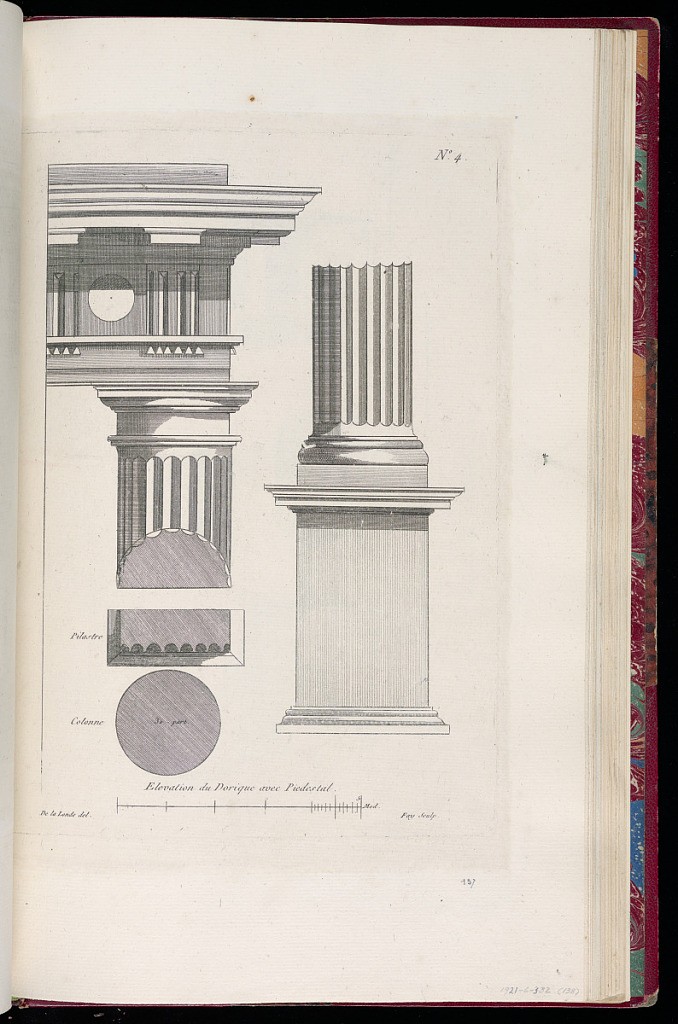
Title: Elévation du Dorique avec Piédestal
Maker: Richard de Lalonde, French, active 1780–96
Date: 1780-1789
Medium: Etching on off-white laid paper
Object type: Print
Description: Elevation of a column according to the design principles of the Doric order, segmented to show details of the cornice, the capitals, the shaft, and the base. The plate is signed and numbered.